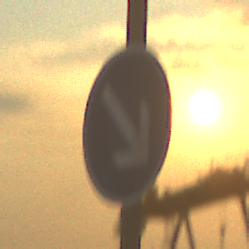
Verkehrszeichen: VorgeschriebeneVorbeifahrtRechts
Umgebung: Outdoor, Suburban
Tageszeit: SunriseSunset
Wetter: PartlyCloudy
Licht: Natural
Jahreszeit: NotSpecified
Kontrast: MediumContrast